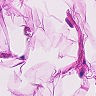
Metastatic tissue present: no